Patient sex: F
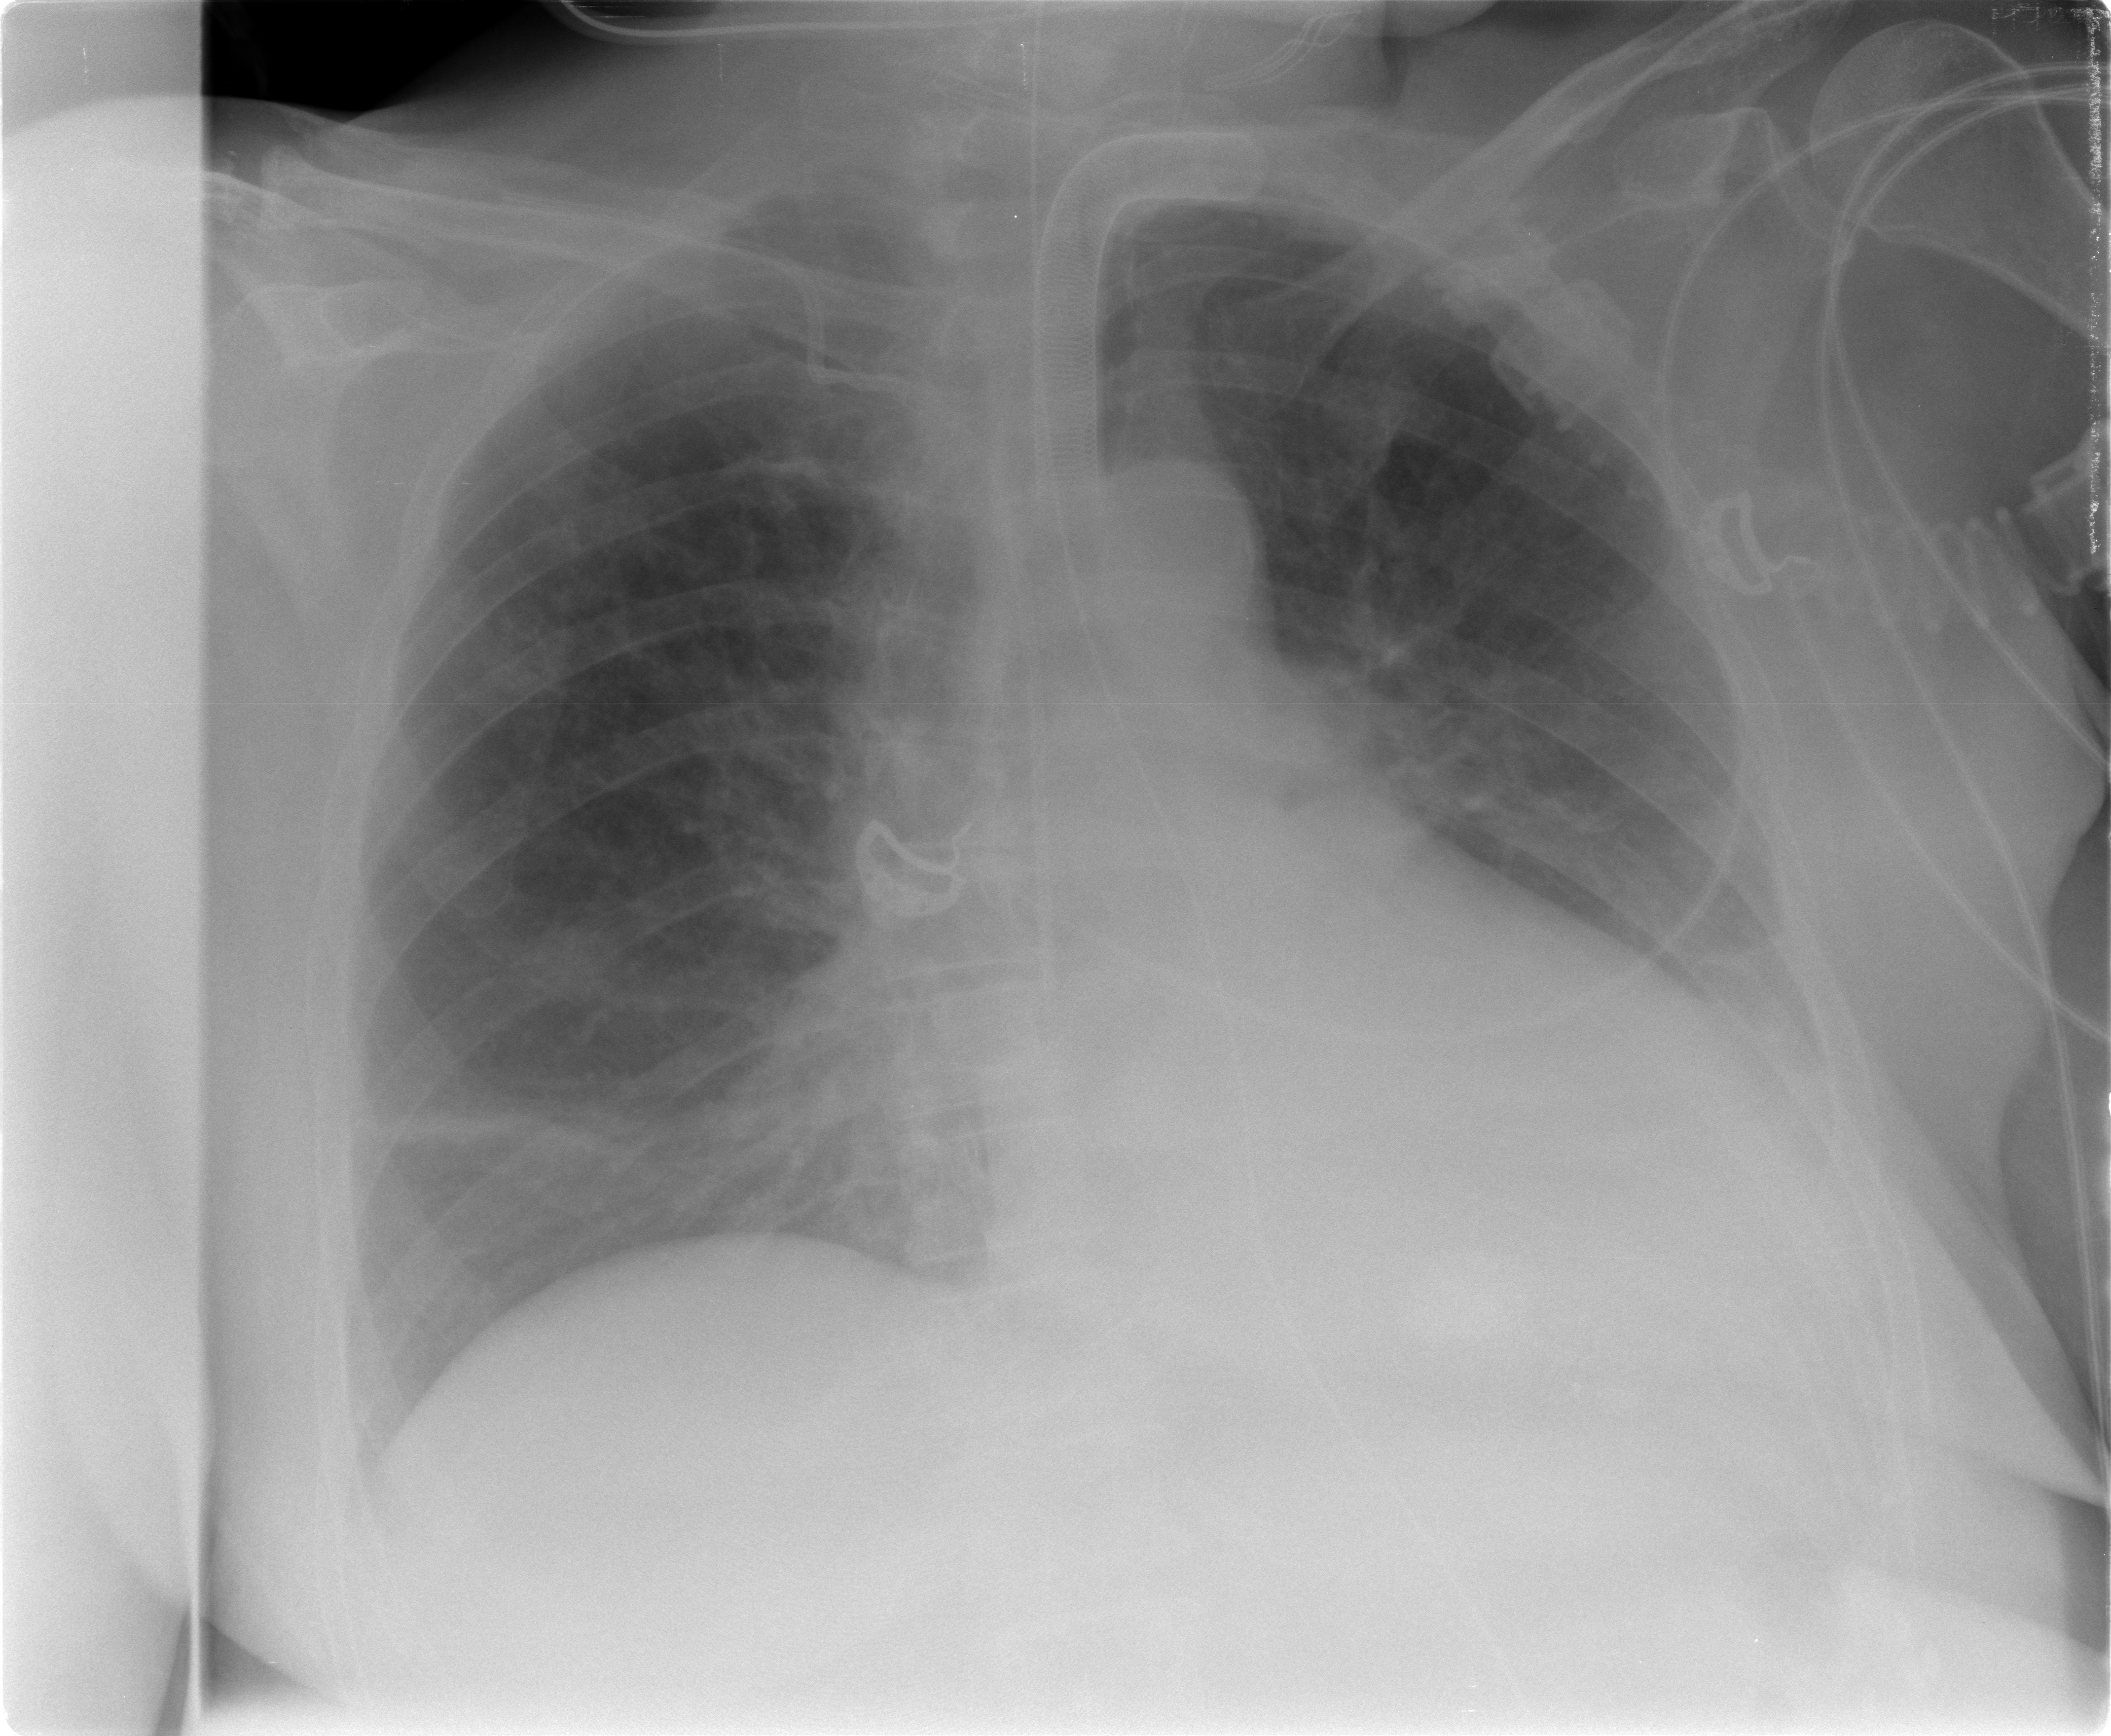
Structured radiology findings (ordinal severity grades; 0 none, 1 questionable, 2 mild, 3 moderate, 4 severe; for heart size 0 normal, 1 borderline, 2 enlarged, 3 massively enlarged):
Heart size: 0
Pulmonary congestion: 0
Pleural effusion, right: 0
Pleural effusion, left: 2
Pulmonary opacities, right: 0
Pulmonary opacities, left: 0
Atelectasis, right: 2
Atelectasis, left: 2